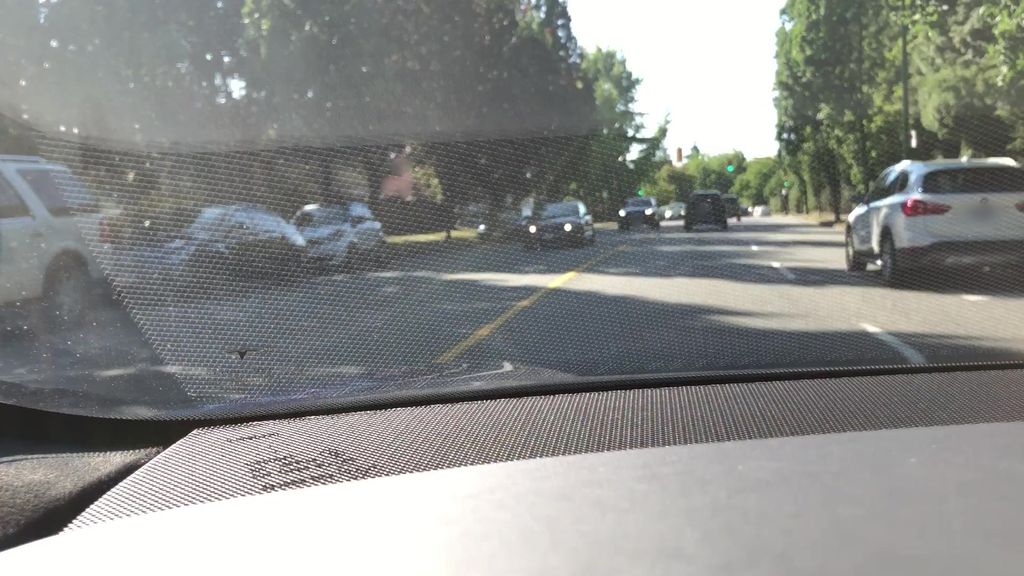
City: vancouver